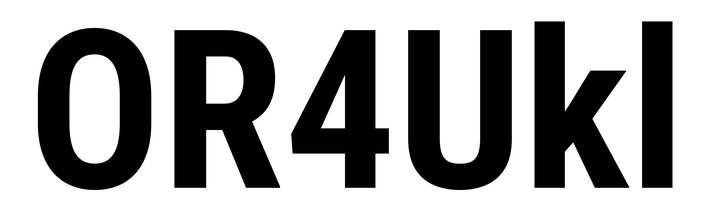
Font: Roboto_Condensed_Bold